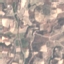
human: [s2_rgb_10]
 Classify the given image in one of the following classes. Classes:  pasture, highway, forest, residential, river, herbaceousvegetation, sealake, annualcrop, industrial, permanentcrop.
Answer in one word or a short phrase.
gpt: PermanentCrop